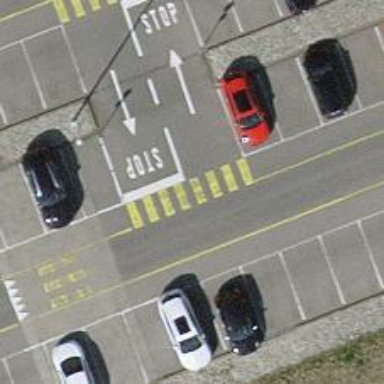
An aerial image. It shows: Uncontrolled zebra crossing on the road.